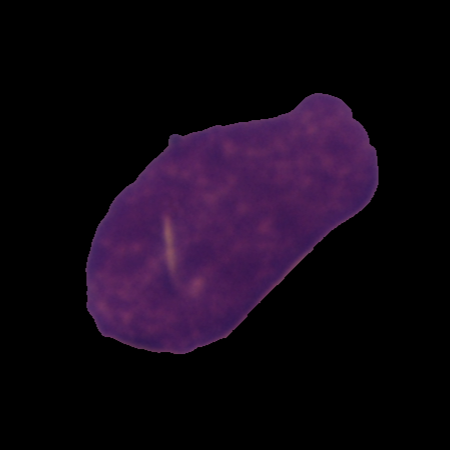
Label: cancer